Question: Here is a screenshot of VMware fusion...

As you can see, they can simulate the Windows application like a OS X application. I know there is many technology behind, but something that I would like to do: ( language that can solve follow problems is welcome, but . )
1. How to detect how many window is running on Windows?
2. How to detect each window's width and height?
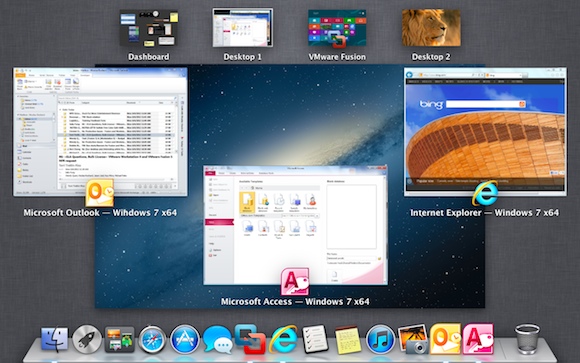
Answer: 1. Call EnumWindows to enumerate the top level windows.
2. Call IsWindowVisible for each of those windows to test whether or not the window is visible.
3. Call GetWindowRect to find out a window's position.
In Python you can do all this with the 'win32api' module.
I must confess that I cannot understand the relationship between VMware Fusion and the two questions you asked.